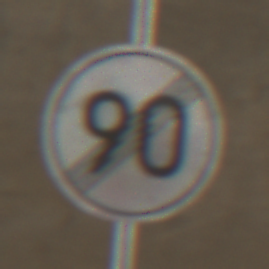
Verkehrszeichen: EndeGeschwindigkeit90
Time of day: Midday
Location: Roofed (Tunnel)
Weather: NotSpecified
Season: NotSpecified
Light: Natural